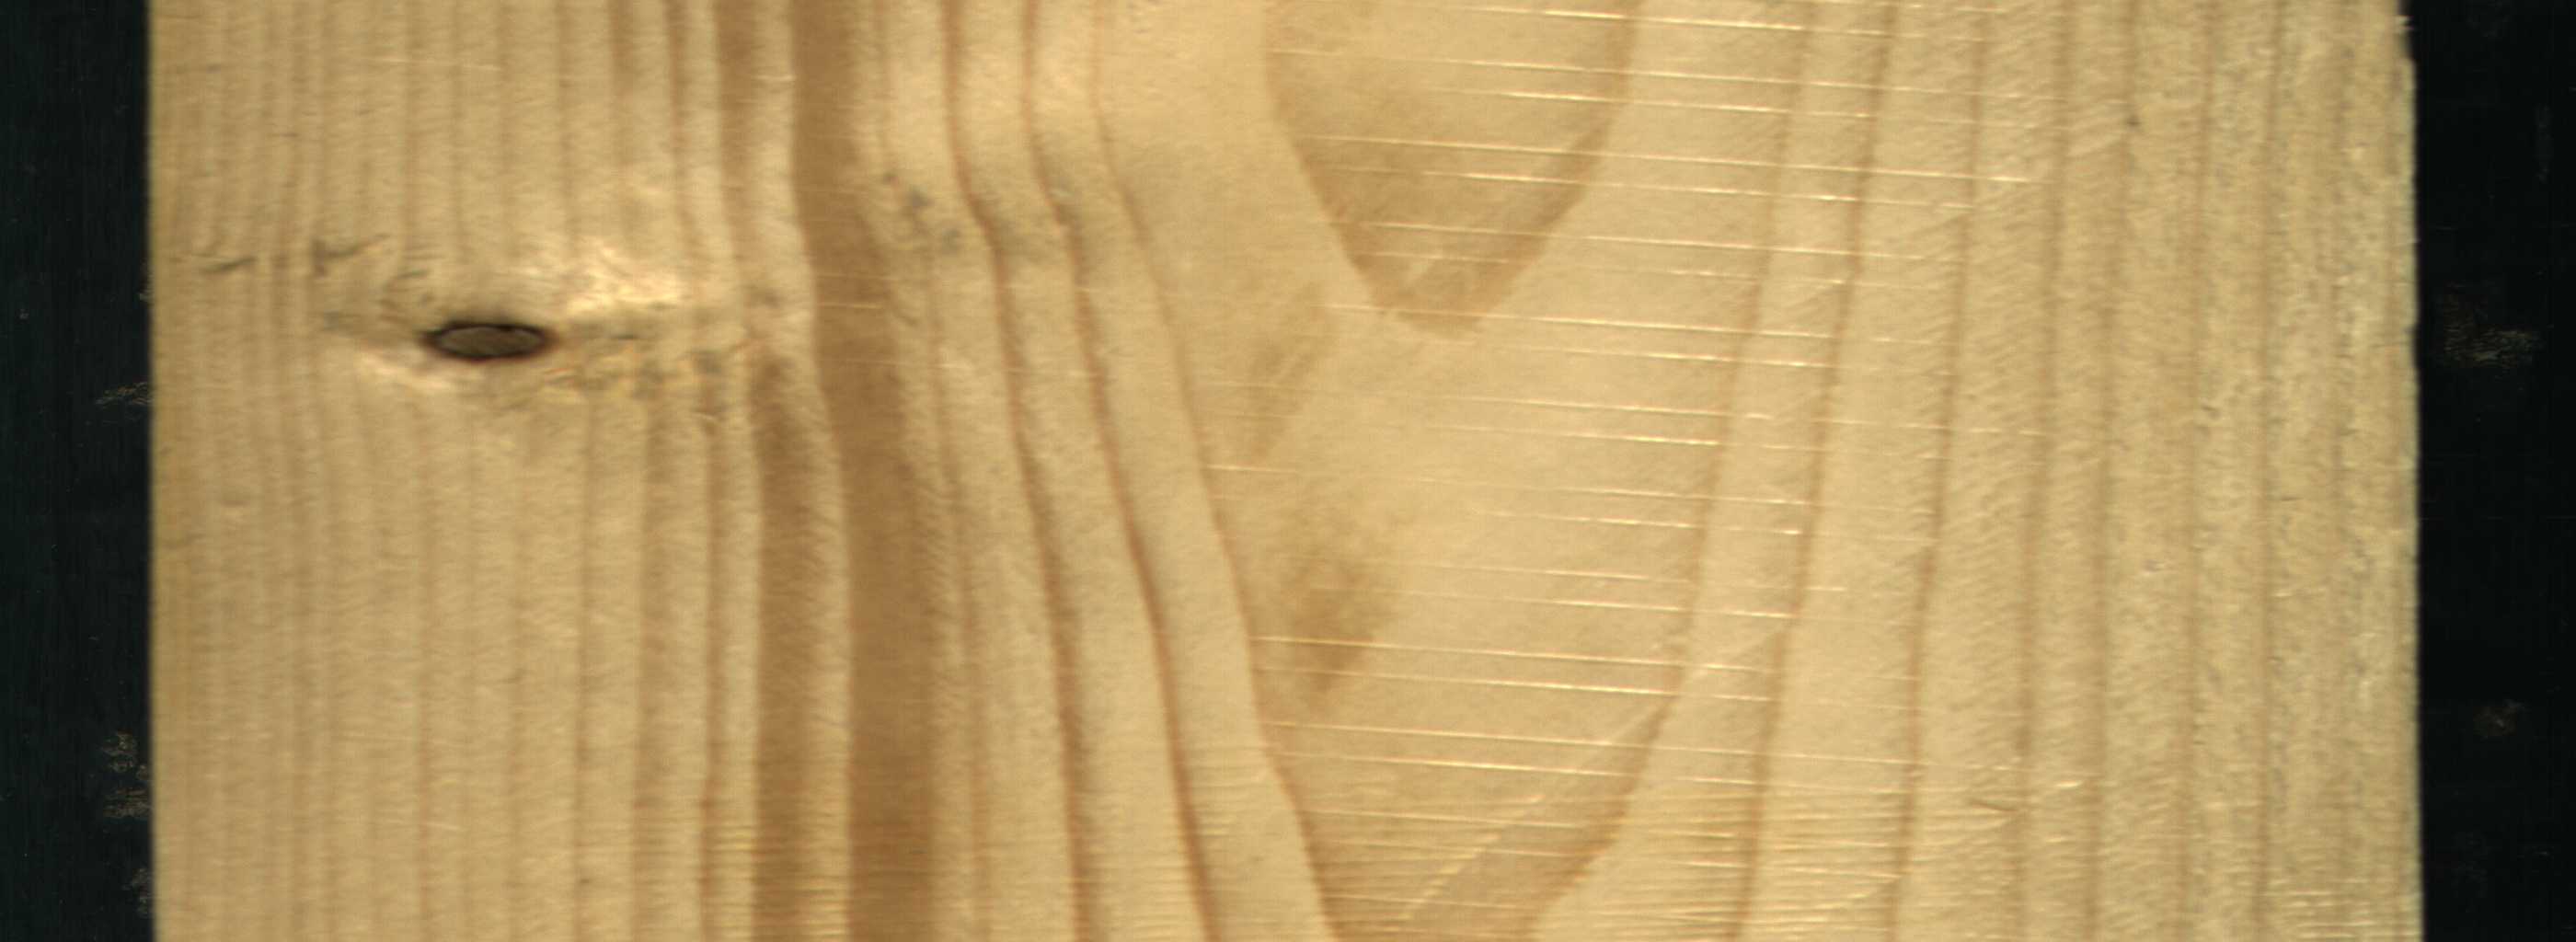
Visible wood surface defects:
Dead_Knot